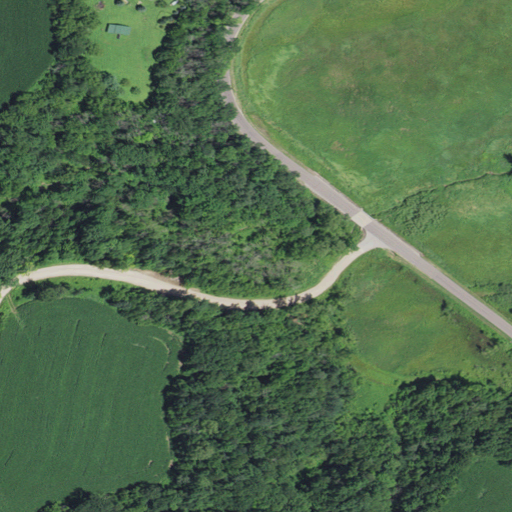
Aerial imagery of valley in Wisconsin named Platt Valley containing deciduous forest, cultivated crops, pasture, open development, herbaceous wetlands, low intensity development, woody wetlands, and medium intensity development